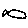
Label: fish